Question: I want to create a rectangular shape that will be resized with the touches of the user. Below image is a good example of what i want to do:

Is there any example like that? What do I need to study to implement this?
Thanks in advance,
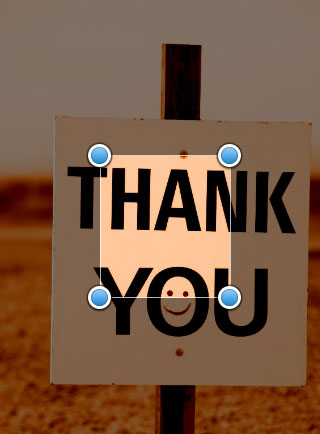
Answer: To implement a custom view, you derive a class from View :) Override 'onDraw()' for looks, override 'onTouchEvent()' for input processing. Note that in Android, you cannot draw on view outside 'onDraw()'; if you want to refresh the view, call 'invalidate()'.
You can implement draggable corners as separate views. For looks, just use ready-made images (feel free to derive from 'ImageView'). Dragging is implemented as moving your view in response to touch events. 'RelativeLayout' is your friend for arbitrary view positining.
You can add homemade views to the layout; just go to XML editing and type a '<com.mypackage.MyViewClass>' element.